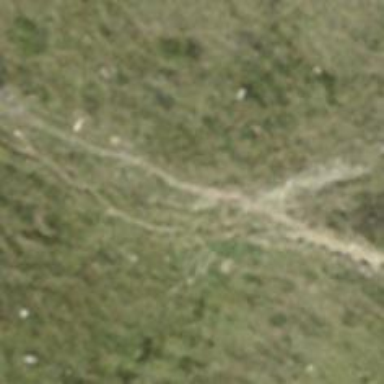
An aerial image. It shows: Dirt path.